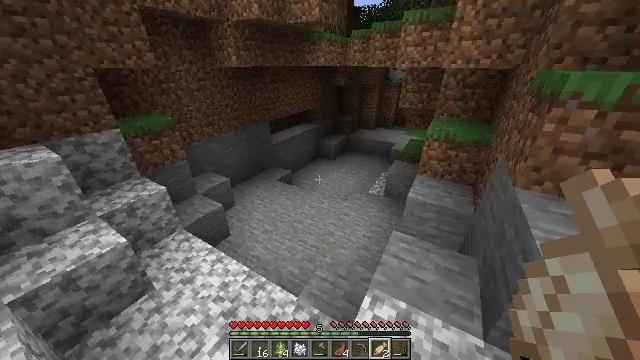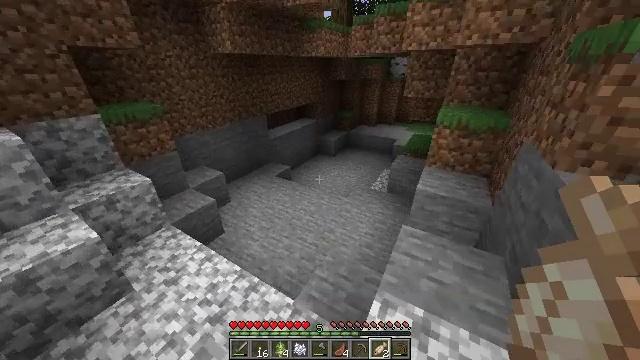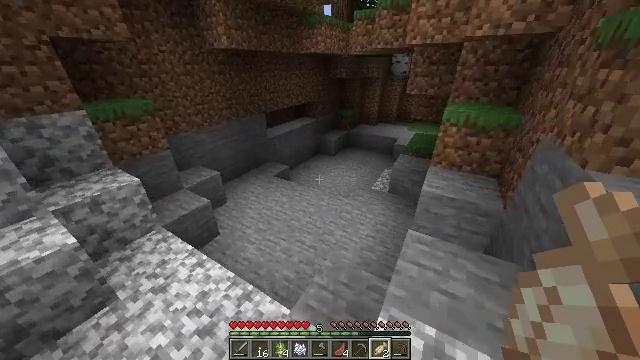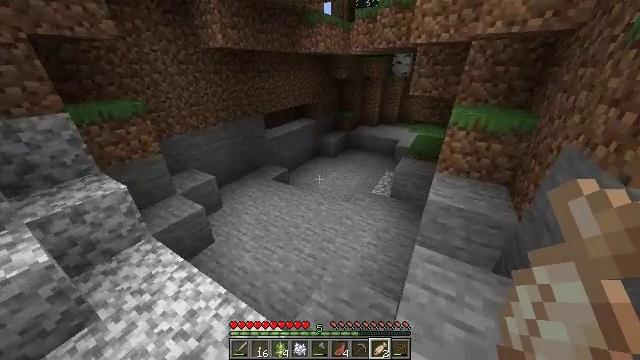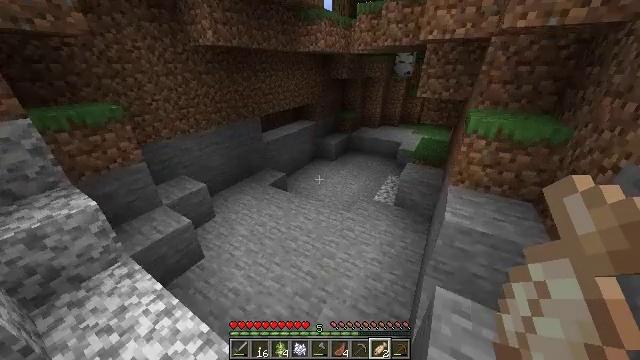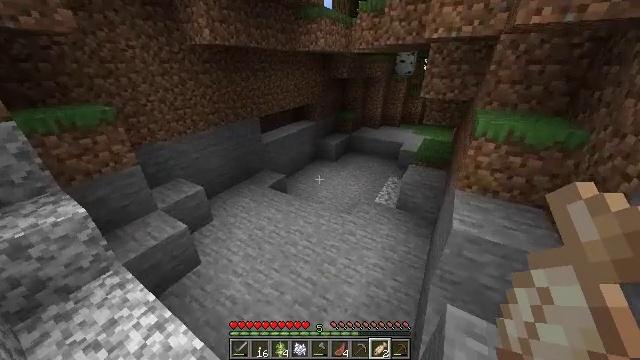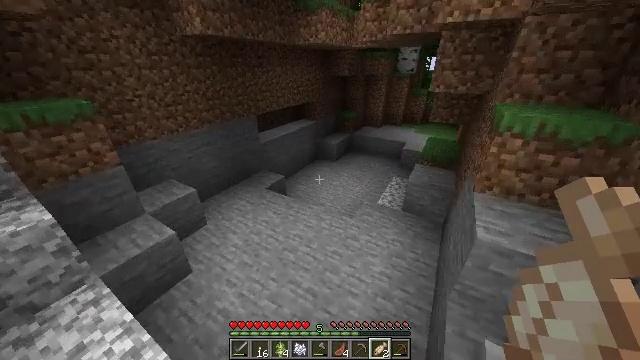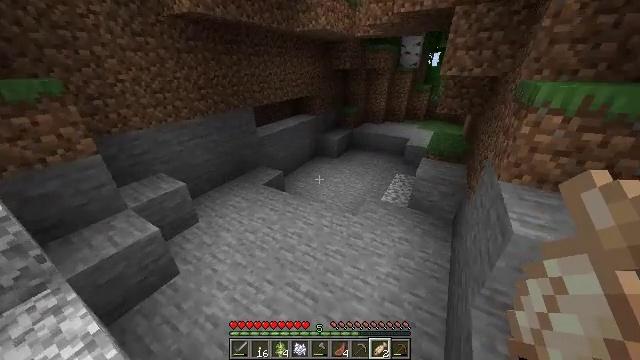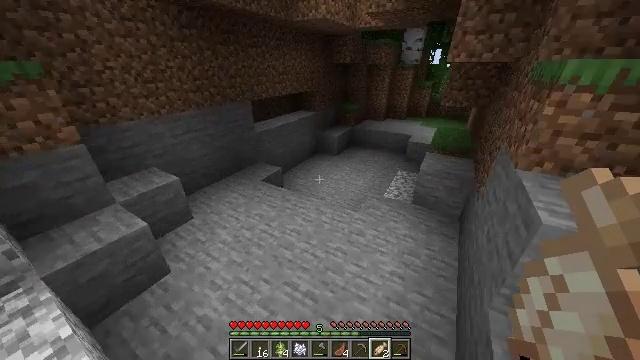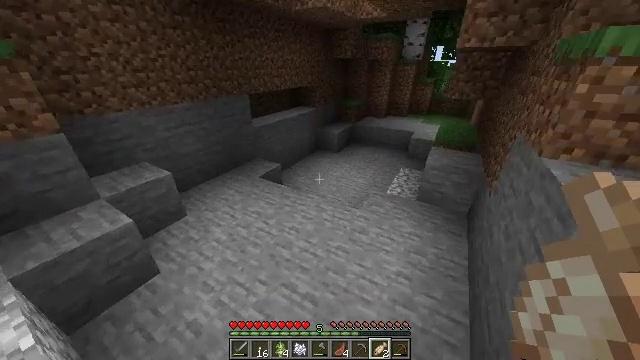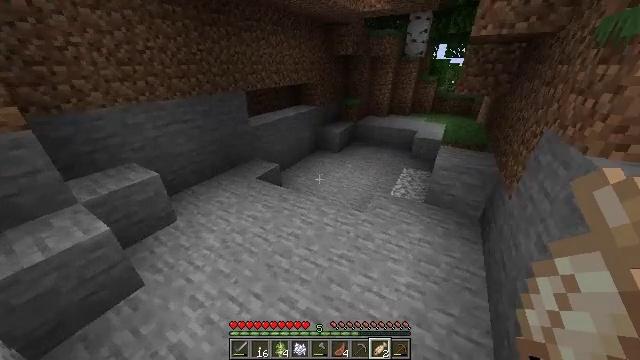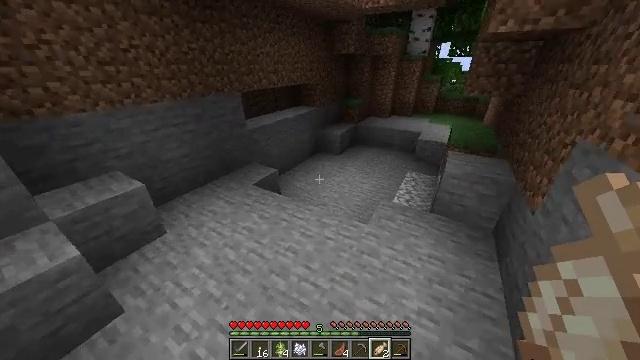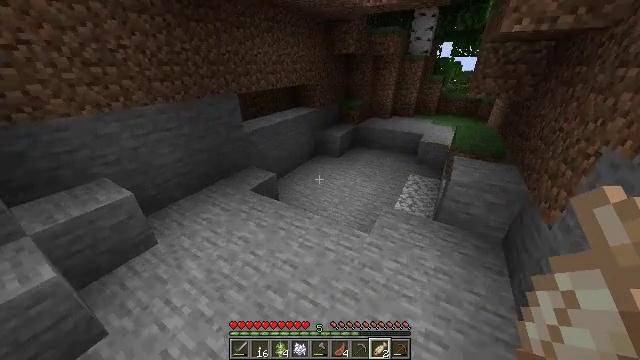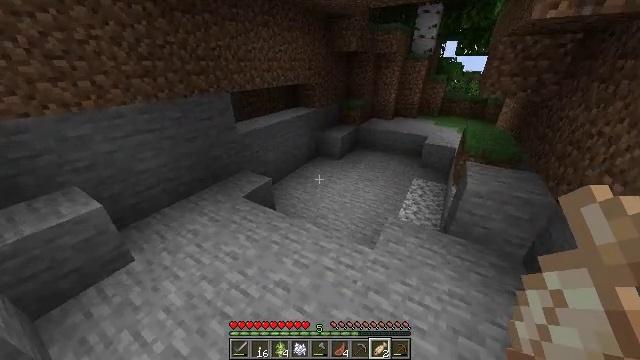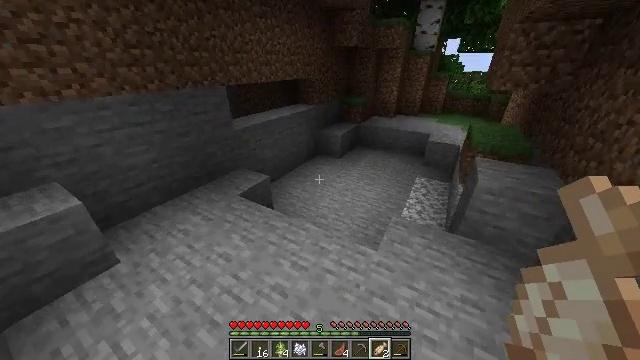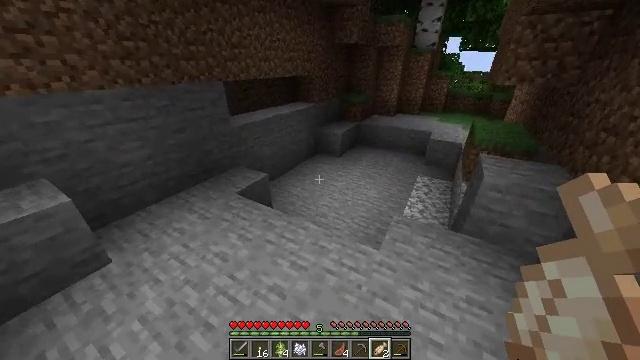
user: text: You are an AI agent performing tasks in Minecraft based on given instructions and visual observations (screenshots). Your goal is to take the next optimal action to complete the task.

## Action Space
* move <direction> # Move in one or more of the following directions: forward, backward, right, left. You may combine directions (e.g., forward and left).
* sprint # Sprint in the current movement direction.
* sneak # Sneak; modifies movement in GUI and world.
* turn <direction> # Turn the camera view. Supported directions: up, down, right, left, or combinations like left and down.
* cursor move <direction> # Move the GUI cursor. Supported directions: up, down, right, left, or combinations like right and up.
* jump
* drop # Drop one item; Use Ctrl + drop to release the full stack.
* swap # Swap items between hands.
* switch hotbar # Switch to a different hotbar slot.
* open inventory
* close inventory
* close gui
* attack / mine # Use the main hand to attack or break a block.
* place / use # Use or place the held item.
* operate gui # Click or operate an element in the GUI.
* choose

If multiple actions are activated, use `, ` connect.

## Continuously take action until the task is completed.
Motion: motion action
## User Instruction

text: Interact with the furnace to craft cooked cod.
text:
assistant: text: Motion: move forward
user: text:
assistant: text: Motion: move forward
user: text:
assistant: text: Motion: move forward
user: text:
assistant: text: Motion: move forward
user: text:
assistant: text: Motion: move forward
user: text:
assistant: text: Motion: move forward
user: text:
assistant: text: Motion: move forward
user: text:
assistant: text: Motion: move forward
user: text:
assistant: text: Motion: move forward
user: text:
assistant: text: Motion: move forward
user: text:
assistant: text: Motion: move forward
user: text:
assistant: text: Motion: move forward
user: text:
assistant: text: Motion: move forward
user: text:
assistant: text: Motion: move forward
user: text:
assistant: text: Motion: move forward
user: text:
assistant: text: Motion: move forward, turn right
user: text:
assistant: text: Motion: move forward, turn right and up
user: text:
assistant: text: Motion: move forward, turn right and up
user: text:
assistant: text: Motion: move forward, turn right and up
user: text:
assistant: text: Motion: move forward, turn right and up
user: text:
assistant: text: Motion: move forward, turn right
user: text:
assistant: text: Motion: move forward, turn right
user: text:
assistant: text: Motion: move forward
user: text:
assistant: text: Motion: move forward and move left
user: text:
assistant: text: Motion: move forward and move left
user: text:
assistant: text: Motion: move forward and move left
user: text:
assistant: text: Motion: move forward and move left, turn right
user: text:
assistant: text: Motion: move forward and move left, turn right and up
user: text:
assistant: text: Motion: move forward and move left, turn right
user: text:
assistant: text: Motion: move forward and move left, turn right